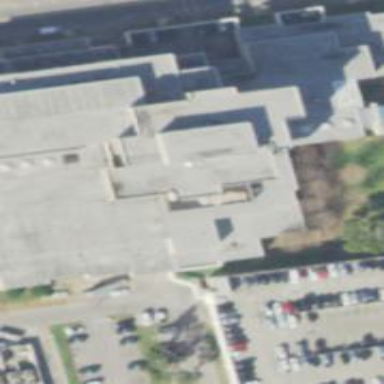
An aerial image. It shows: Courthouse building.